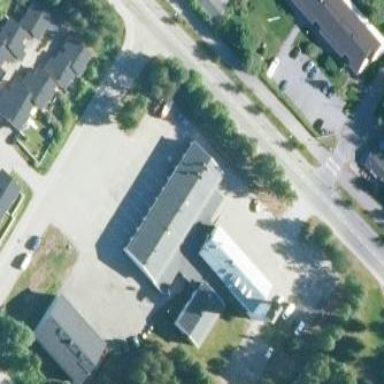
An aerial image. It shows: Fire station building.